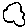
Label: cloud